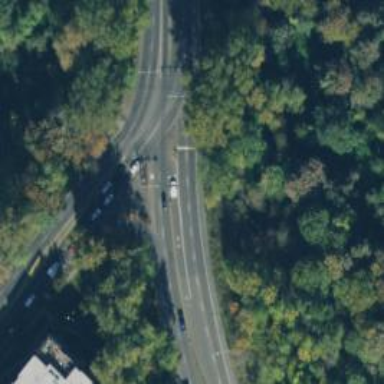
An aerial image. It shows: Secondary link road.